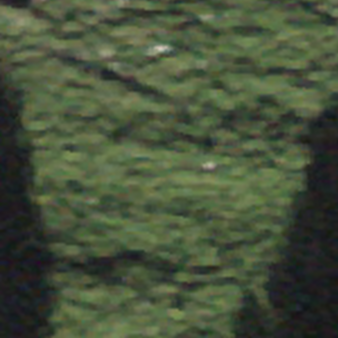
Label: other